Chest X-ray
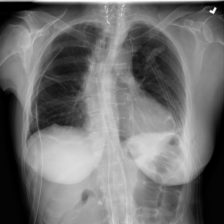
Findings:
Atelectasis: positive
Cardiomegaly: negative
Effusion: negative
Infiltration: negative
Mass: negative
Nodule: negative
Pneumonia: negative
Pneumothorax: negative
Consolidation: negative
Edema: negative
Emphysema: negative
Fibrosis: negative
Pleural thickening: negative
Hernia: negative